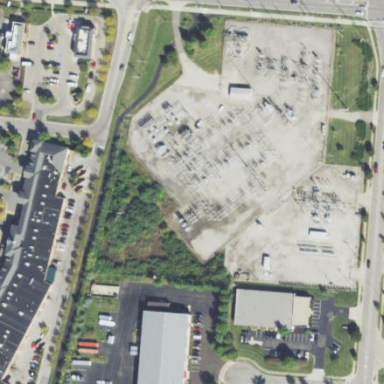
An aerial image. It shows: Fence surrounds transmission level power substation.